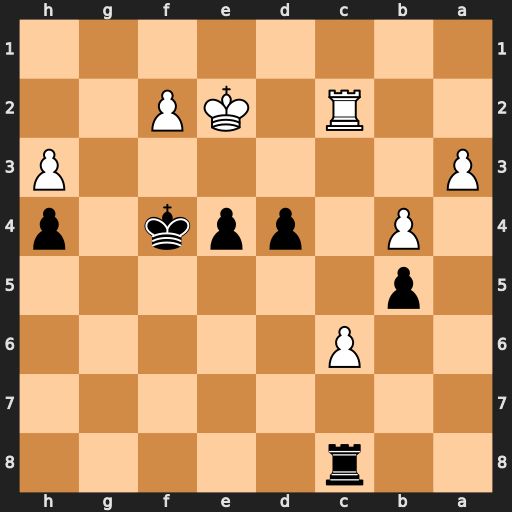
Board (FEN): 2r5/8/2P5/1p6/1P1ppk1p/P6P/2R1KP2/8
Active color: b
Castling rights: -
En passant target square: -
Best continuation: d3+ Kd2 dxc2